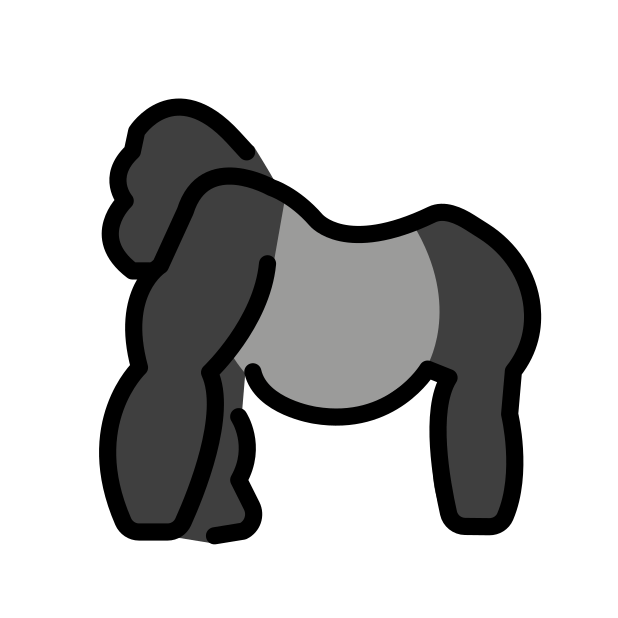
Emoji: 🦍
Name: gorilla
Unicode: 0x1f98d